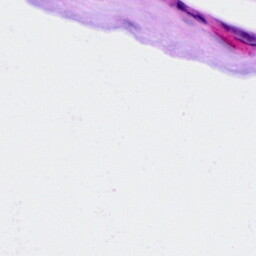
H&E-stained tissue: Ovarian